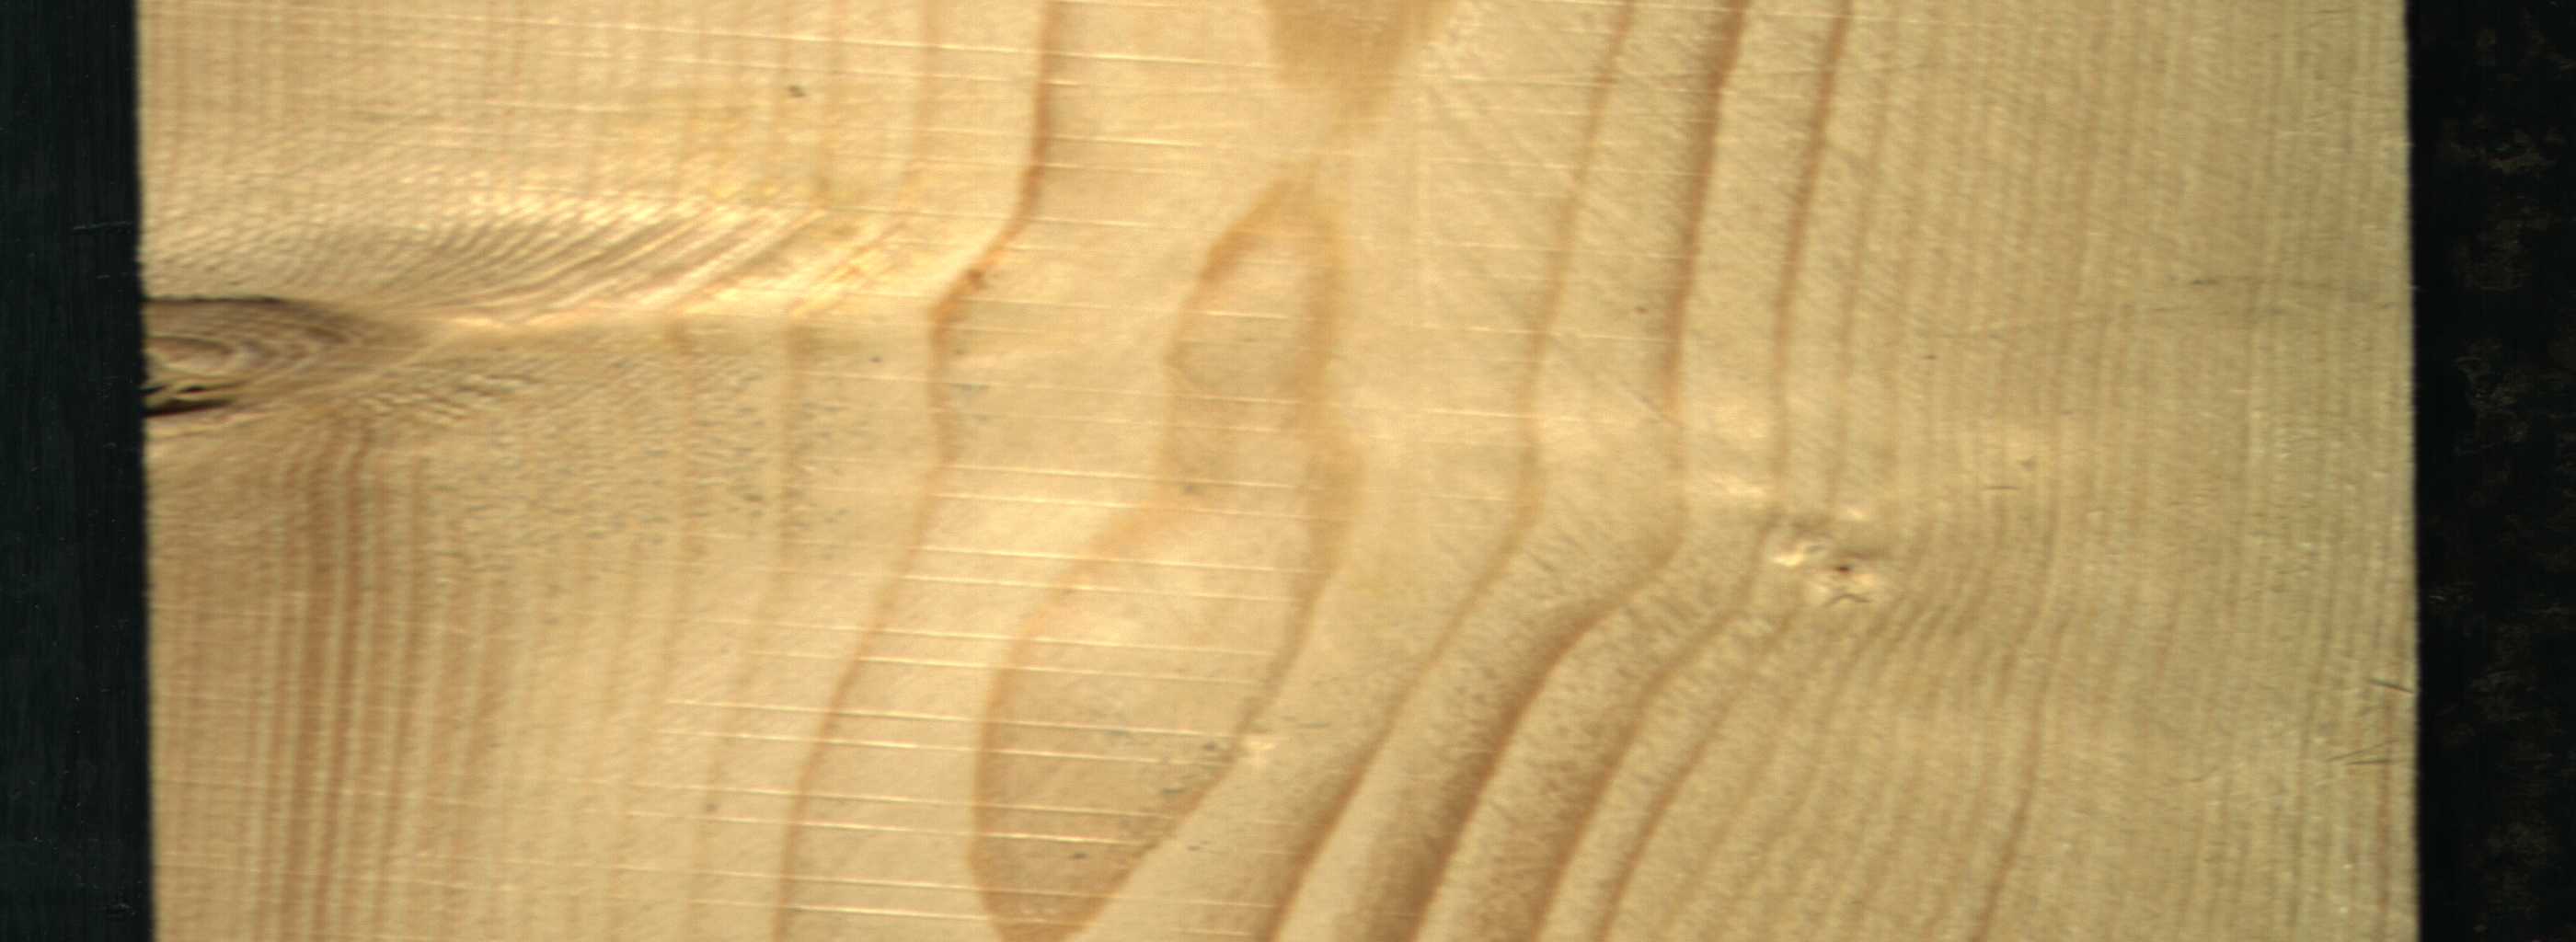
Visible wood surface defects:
Live_Knot